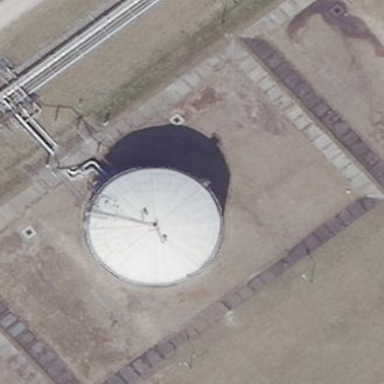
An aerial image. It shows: Storage tank created as man-made structure.